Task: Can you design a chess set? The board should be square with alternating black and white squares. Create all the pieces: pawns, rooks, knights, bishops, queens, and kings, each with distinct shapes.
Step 4111:
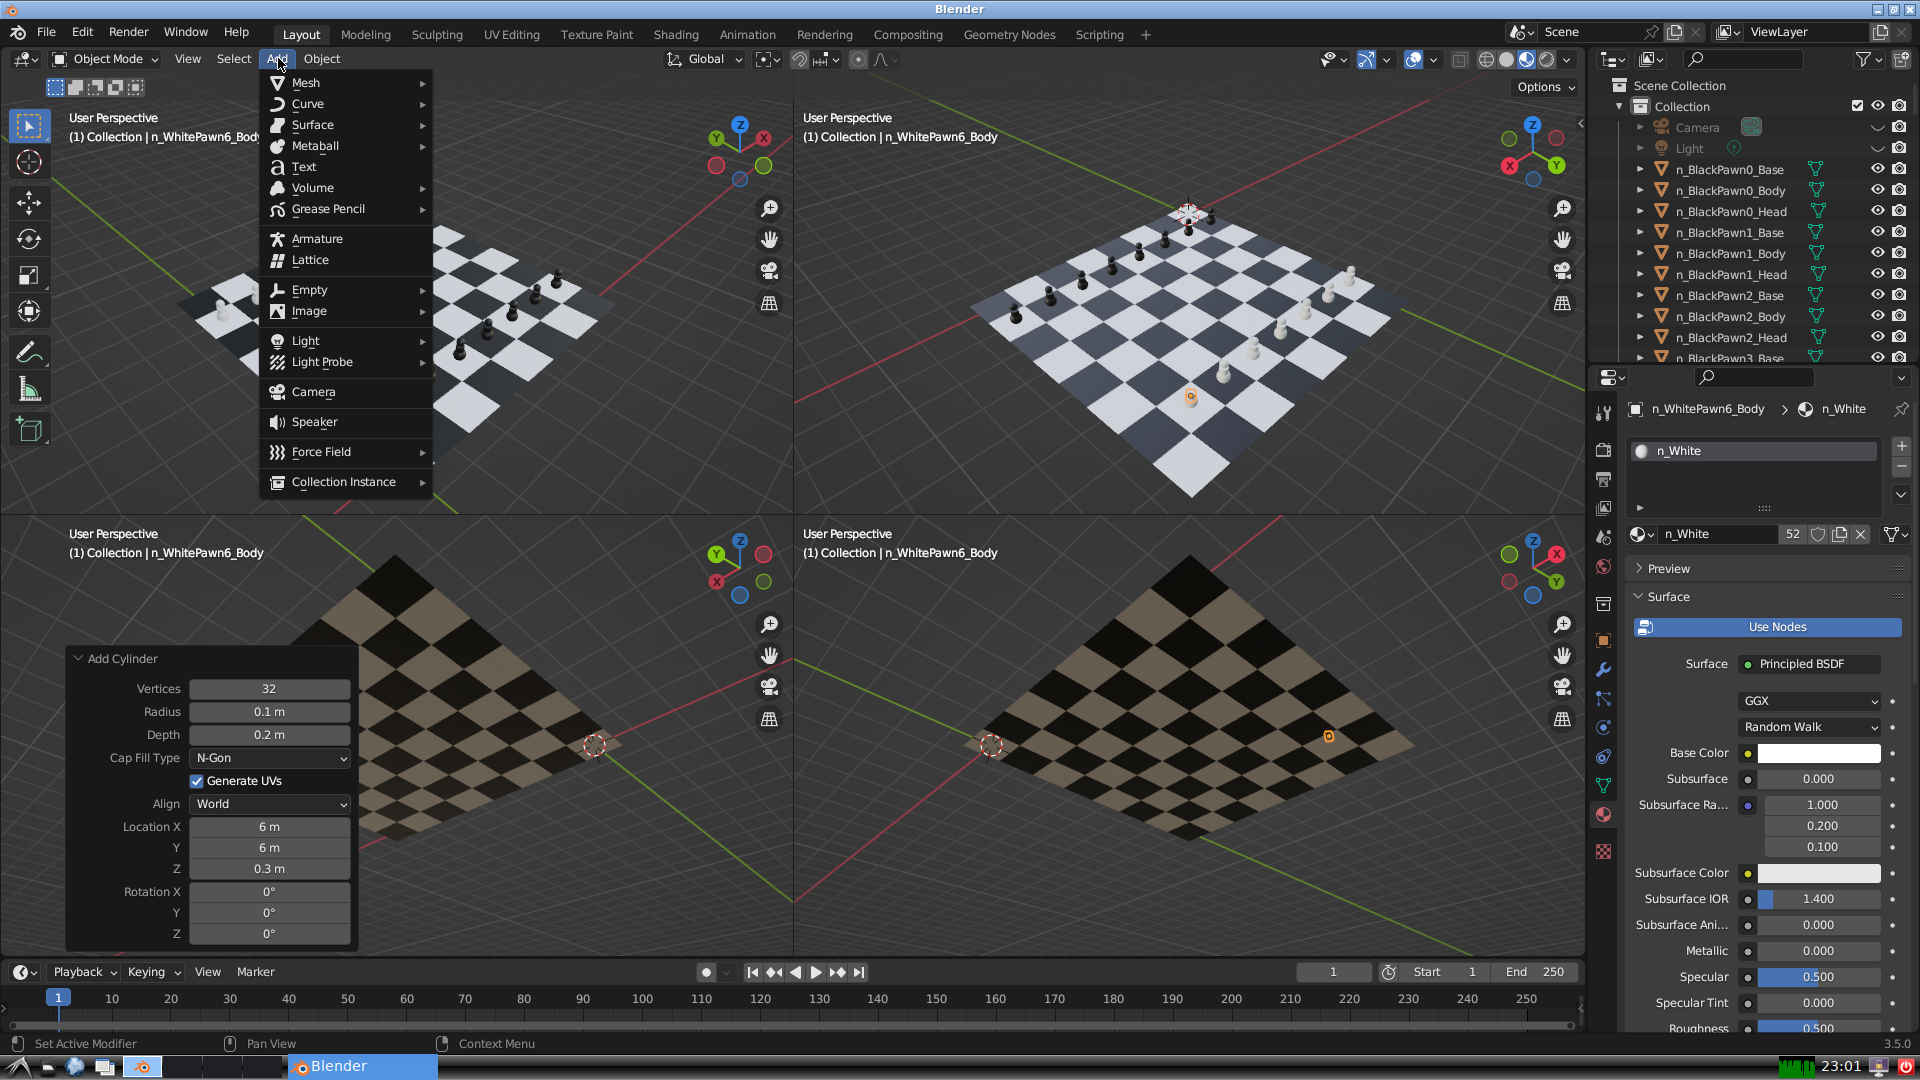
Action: {"mouse_move": [304, 82]}